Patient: sex M, age 68
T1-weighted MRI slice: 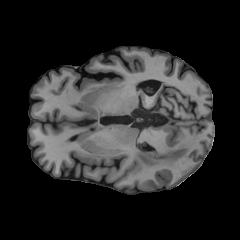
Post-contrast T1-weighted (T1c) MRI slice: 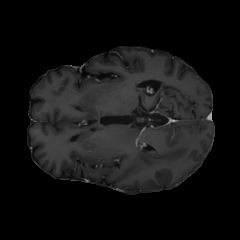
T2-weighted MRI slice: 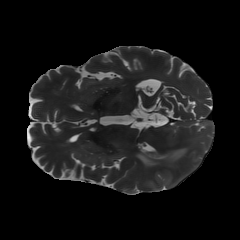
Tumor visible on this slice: yes
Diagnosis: Glioblastoma, IDH-wildtype
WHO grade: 4